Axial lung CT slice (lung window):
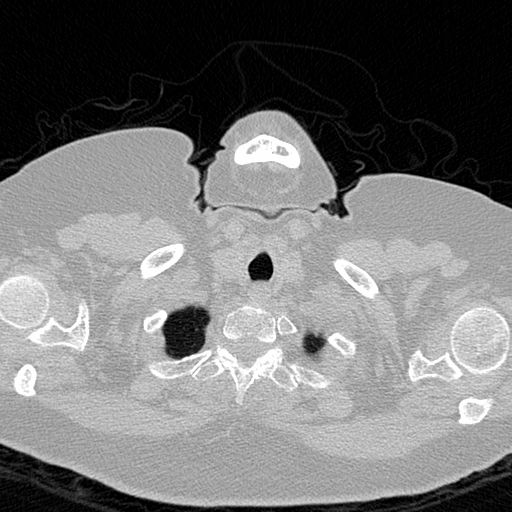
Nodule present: no